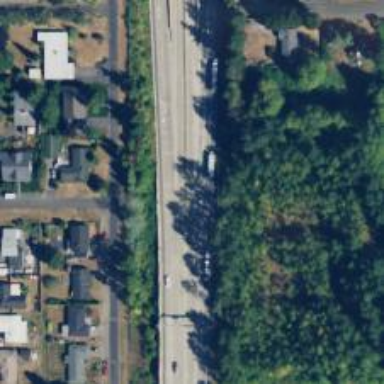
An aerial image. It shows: Trunk highway.